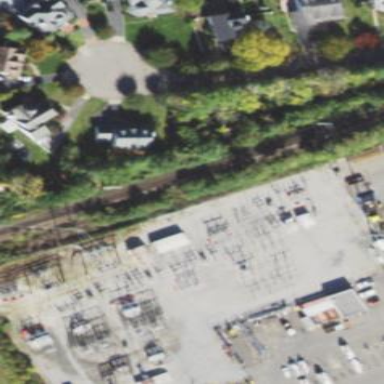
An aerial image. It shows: Outdoor power substation at the transmission level.